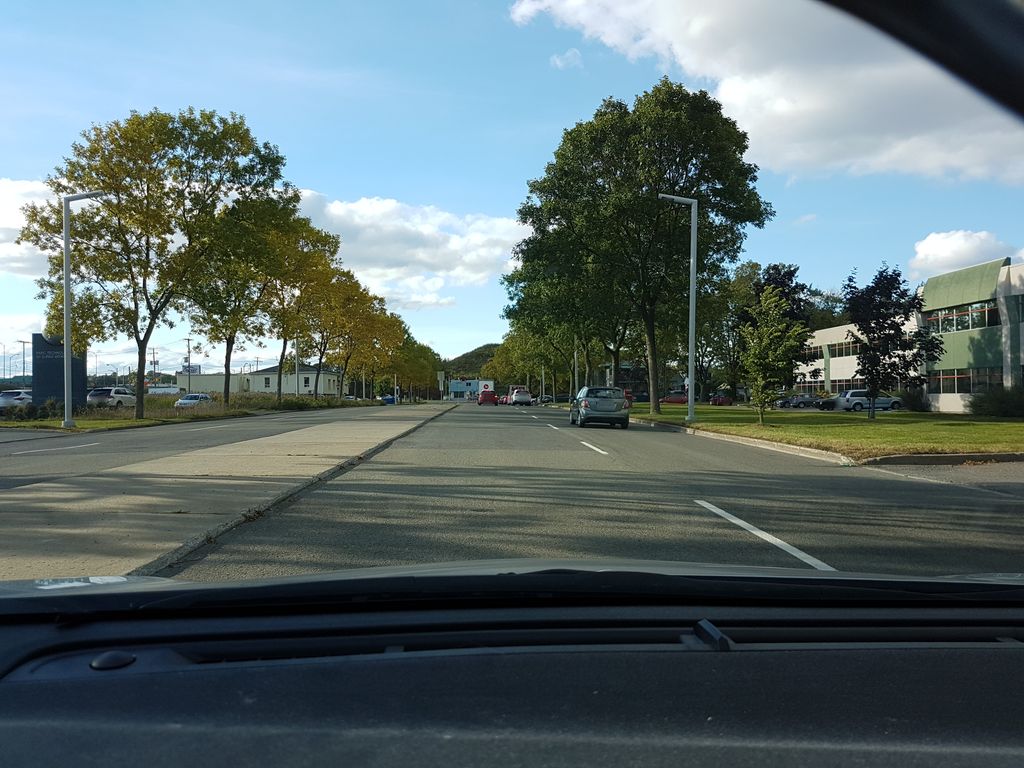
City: quebec_city